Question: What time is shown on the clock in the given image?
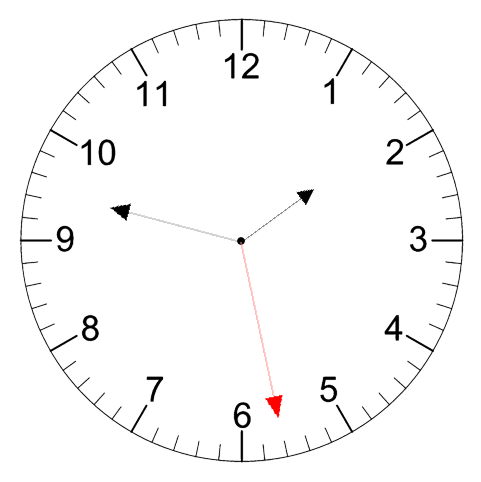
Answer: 01:47:28